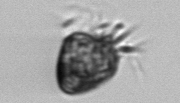
Label: Ciliophora